Question: Can't import 'multinomialNB' and 'make_pipeline' from 'sklearn.naive_bayes' and 'sklearn.pipeline' respectively, screenshot is attached.I'm using python3. I uninstalled and installed anaconda from "<URL>" last time.
I installed and uninstalled from separate sources too.

I tried installing packages separately also. sklearn,scipy or other packages are installed and upgraded but this piece of code is giving the same error again and again.
I tried every possible solutions on internet and stackoverflow.
'''
#importing necessary packages
from sklearn.feature_extraction.text import TfidVectorizer
from sklearn.naive_bayes import multinomialNB
from sklearn.pipeline import make_pipeline
#creating a model based on multinomial naive-bayes
model = make_pipeline(TfidVectorizer(), multinomialNB())
#training the model with train data
model.fit(train.data, train.target)
#creating labels for test data
labels = model.predict(test.data)
'''
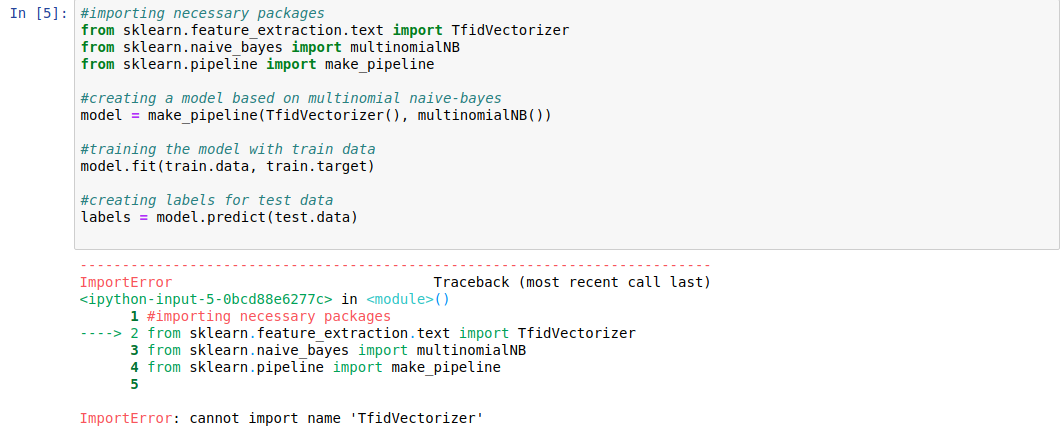
Answer: You have some spelling mistakes in your imports. Also, include the error messages the next time you have an error.
'''
from sklearn.feature_extraction.text import TfidfVectorizer # notice the spelling with the f before Vectorizer
from sklearn.naive_bayes import MultinomialNB # notice the Caps on the M
from sklearn.pipeline import make_pipeline
'''
EDIT: Also, please <URL>, it will make your life a lot easier when trying to get answers from SO in the future.
Welcome to SO!